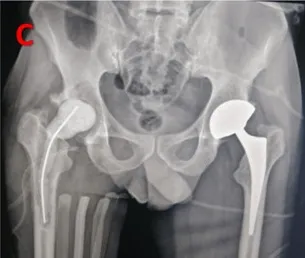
Radiographic findings in the patient in case 5 with biologic cement reaction shock. C: Post-operative control pelvis radiograph after placement of biologic cement.
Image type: radiology (x_ray)